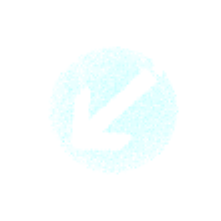
Verkehrszeichen: VorgeschriebeneVorbeifahrtLinks
Umgebung: Outdoor, Nature
Tageszeit: MorningAfternoon
Wetter: PartlyCloudy
Licht: Natural
Jahreszeit: NotSpecified
Kontrast: HighContrast